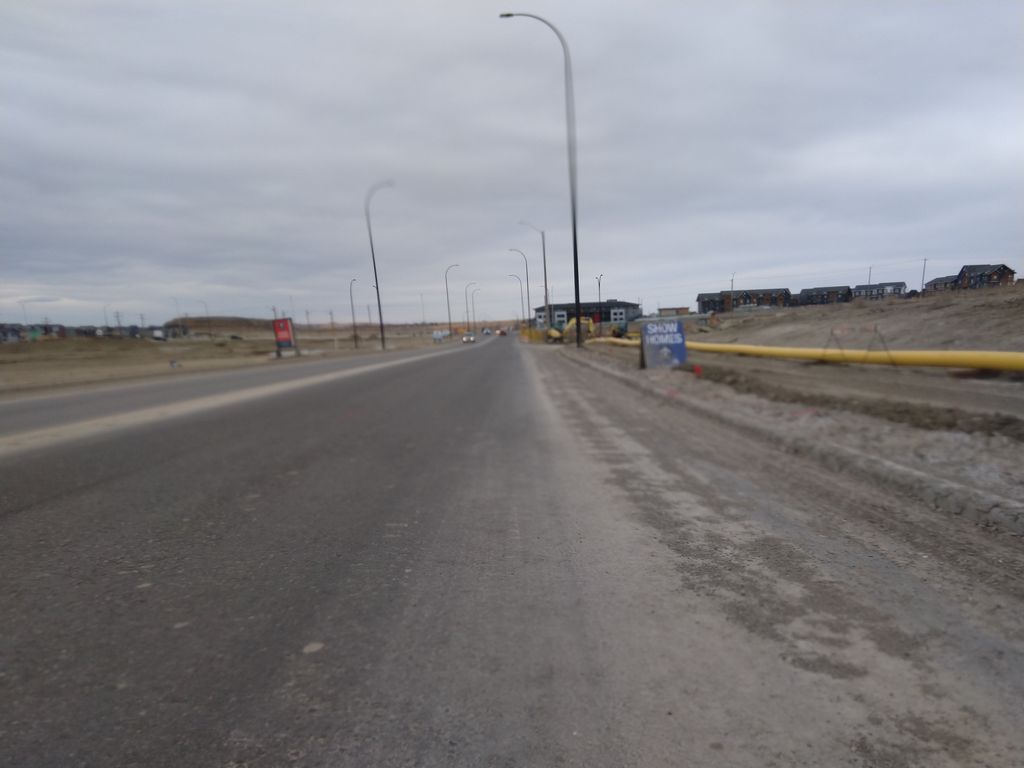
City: calgary